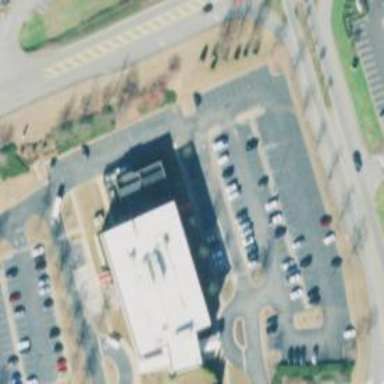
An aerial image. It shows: Clinic providing healthcare services.